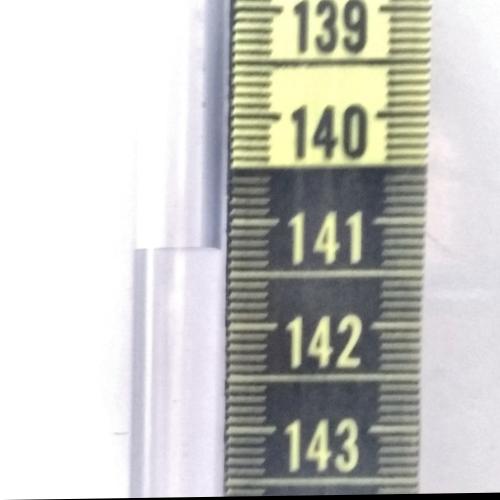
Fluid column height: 141.3 cm